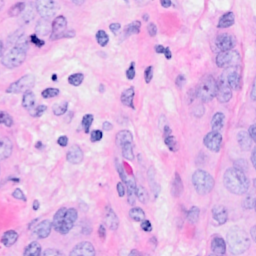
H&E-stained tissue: Breast